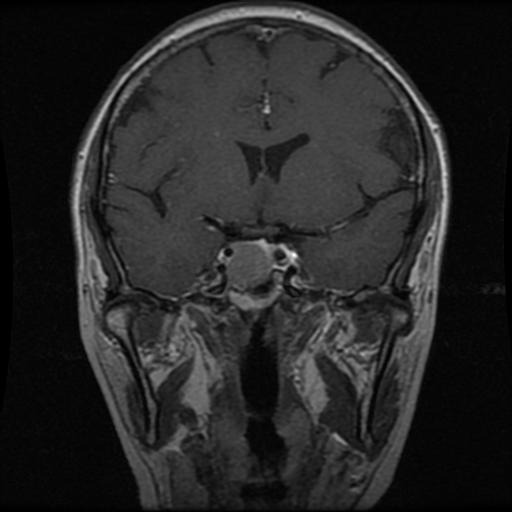
Label: pituitary